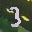
Label: 3